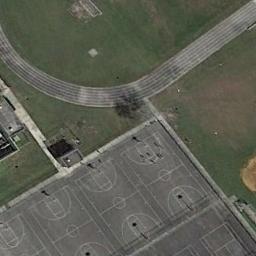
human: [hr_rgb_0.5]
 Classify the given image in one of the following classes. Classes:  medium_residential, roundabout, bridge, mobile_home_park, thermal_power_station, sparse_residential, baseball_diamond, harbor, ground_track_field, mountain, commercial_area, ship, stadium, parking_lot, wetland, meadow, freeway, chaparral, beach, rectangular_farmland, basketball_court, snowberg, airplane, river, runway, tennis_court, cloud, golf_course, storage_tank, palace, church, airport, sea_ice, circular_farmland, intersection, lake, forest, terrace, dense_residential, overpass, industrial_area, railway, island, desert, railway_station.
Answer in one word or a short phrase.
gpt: basketball_court